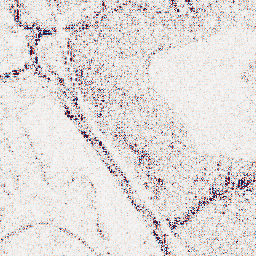
Category: wavelet
Decomposition family: wavelet_dwt
Decomposition parameters: wavelet: coif2
level: 1
Upsampling method: edge_directed
Upsampling parameters: scale: 2
Upsampling scale: 2